Question: This is the loop I'm using. I get the correct number of rows and columns back, so I'm assuming I'm binding correctly.
However 'Text' is always empty. Why?
'''
for (int i = 0; i < GridView1.Rows.Count; i++)
{
for (int k = 0; k < GridView1.Columns.Count; k++)
{
string cellText = GridView1.Rows[i].Cells[k].Text;
}
}
'''
I have found a few <URL> but they don't help.
This is my GridView with one record

The only empty value is under Responsibility.
From Ehsan Sajjad's answer below, I understand that my code would always get the last value, i.e. "Classics".
Is that correct?
If it is, then why am I getting empty 'Text' for all columns?
I've solved it myself. Thanks to those who helped in this thread. See my own answer below.
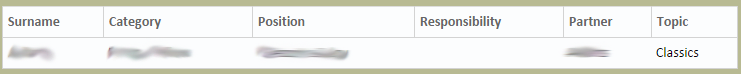
Answer: My gridview was using 'DynamicFields'.
The solution was simply to replace all my 'DynamicFields' with standard 'BoundFields' and BOOM all the data was there.
Next time I won't be using 'DynamicData' framework, that's for sure.
<URL> you can find the complete scenario of my original problem.